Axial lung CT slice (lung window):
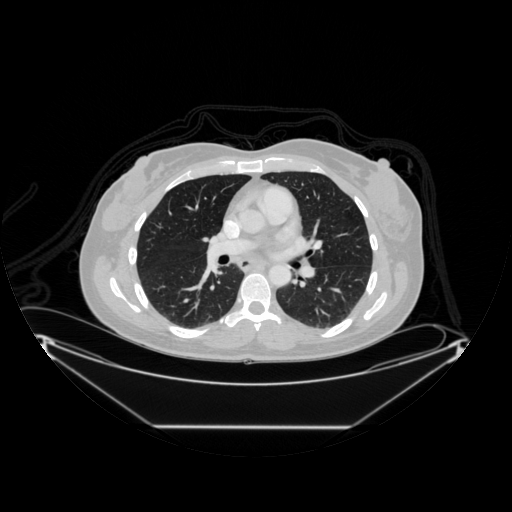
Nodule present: no